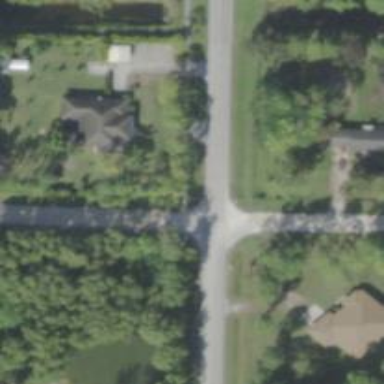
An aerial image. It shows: Stop road.